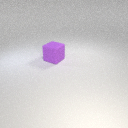
large purple rubber cube